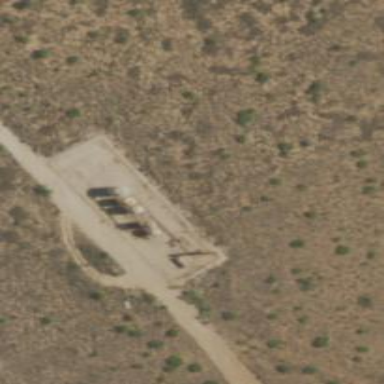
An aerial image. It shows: Storage tank with man-made structure.